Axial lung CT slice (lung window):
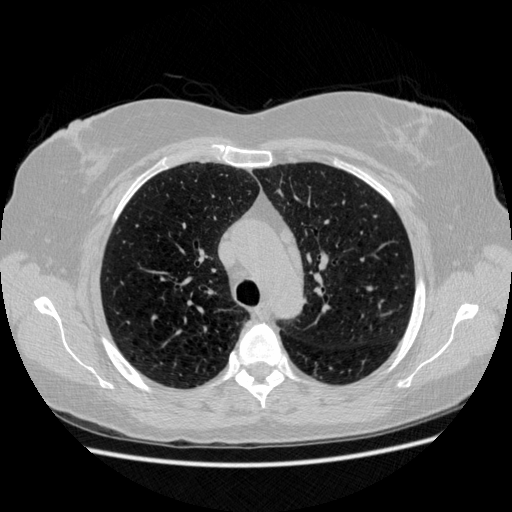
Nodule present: no